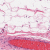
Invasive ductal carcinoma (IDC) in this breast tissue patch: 0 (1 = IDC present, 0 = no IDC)